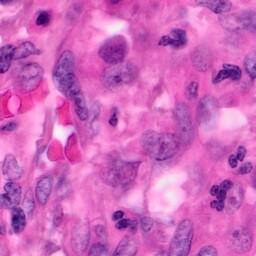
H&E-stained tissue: Pancreatic